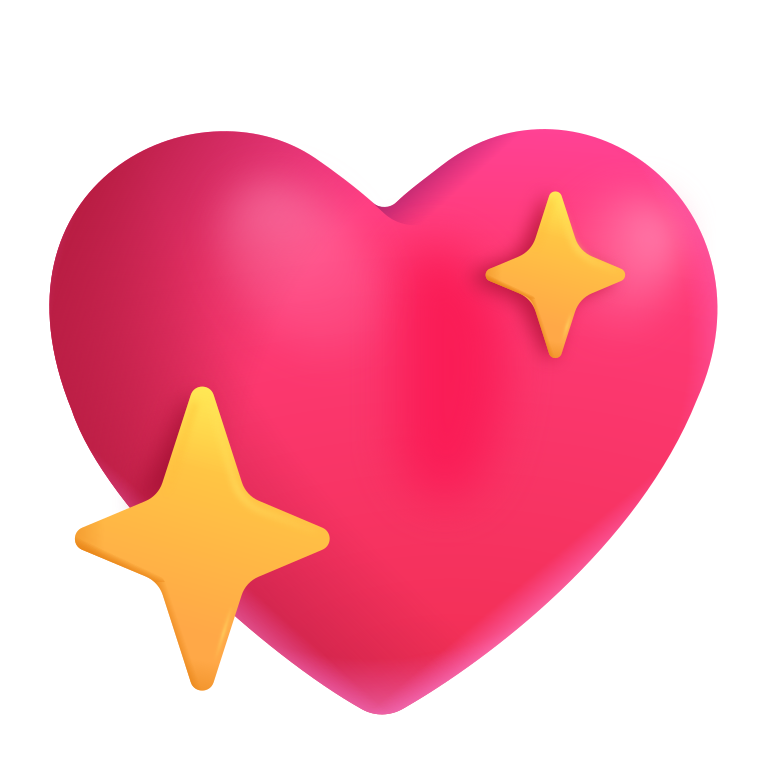
sparkling heart color